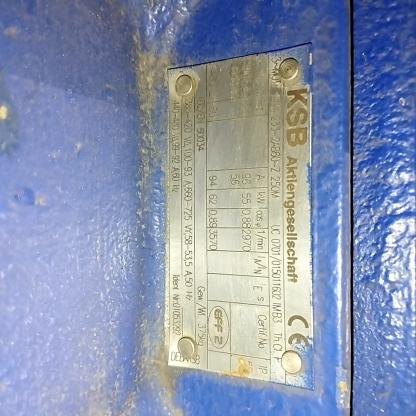
Klasa: tabliczka-znamionowa